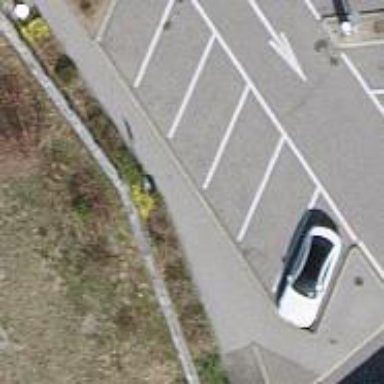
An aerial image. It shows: Charging station.